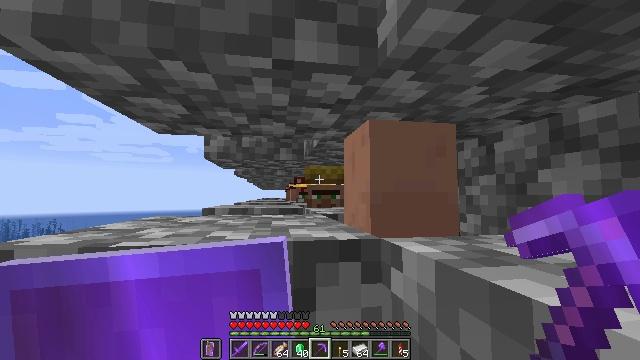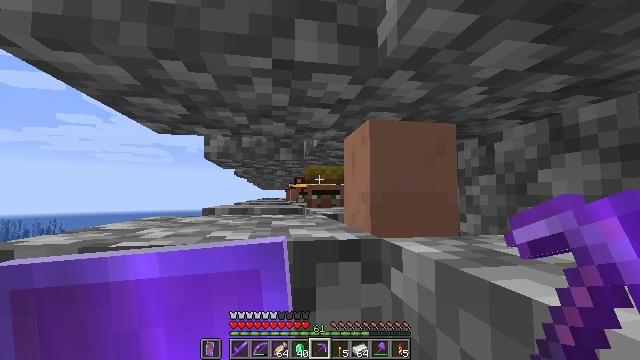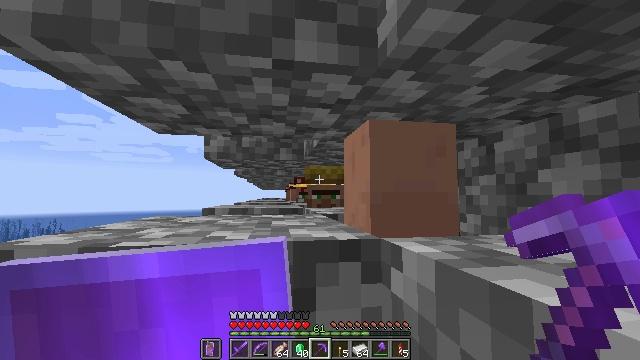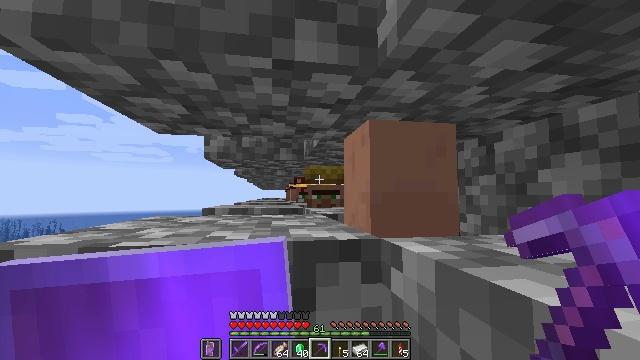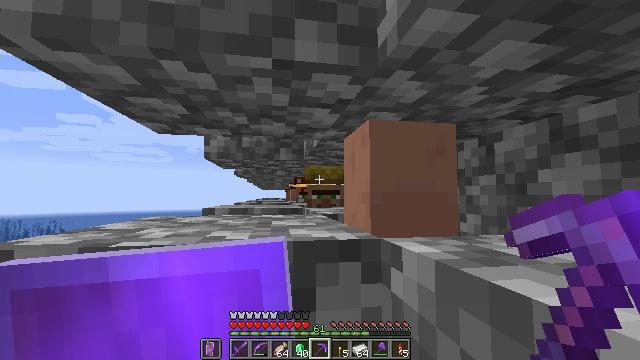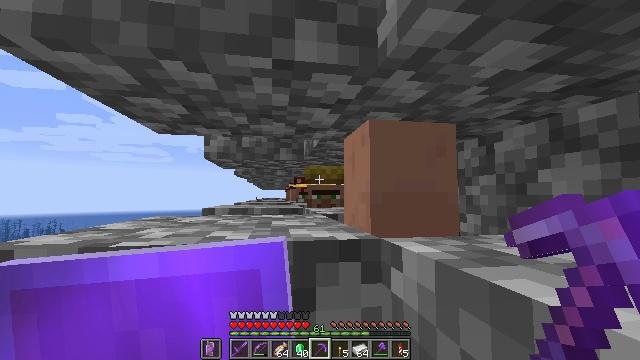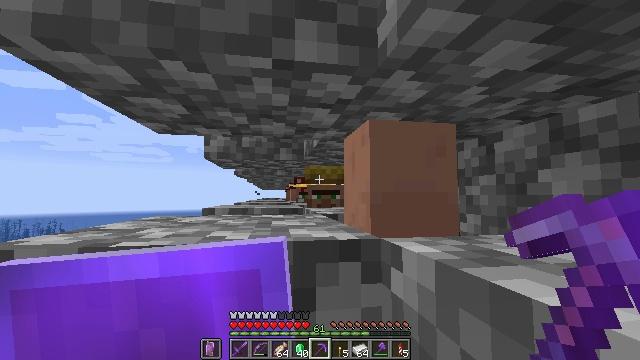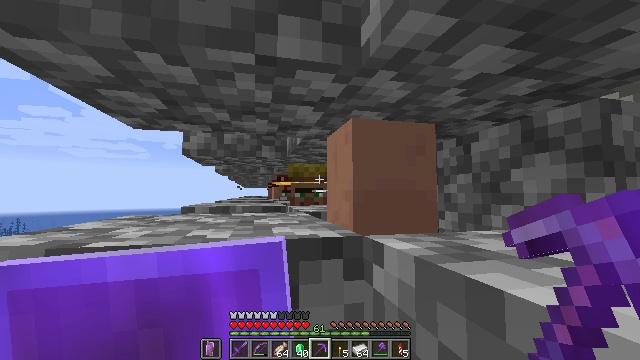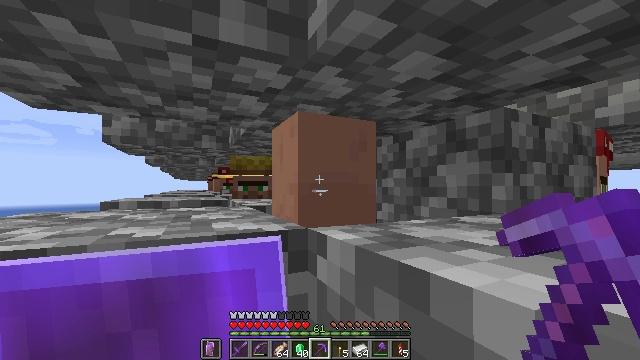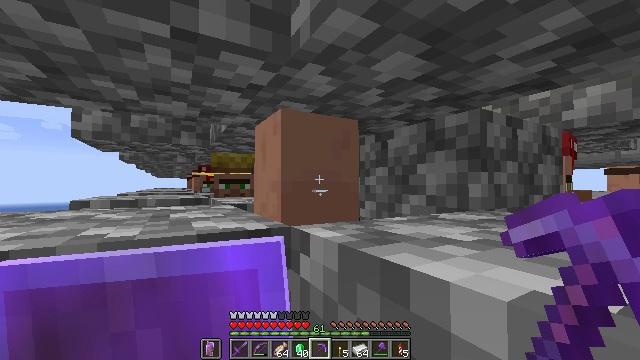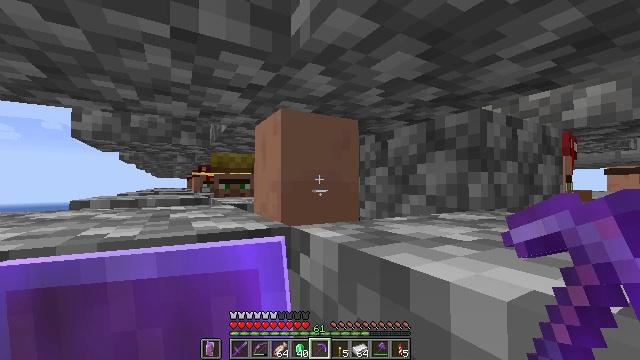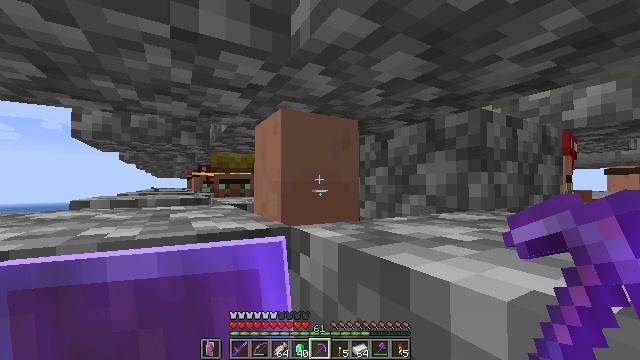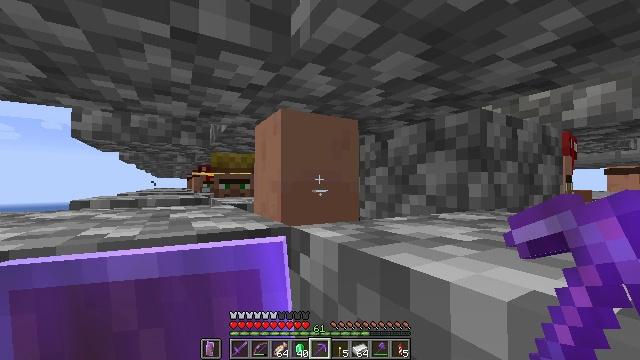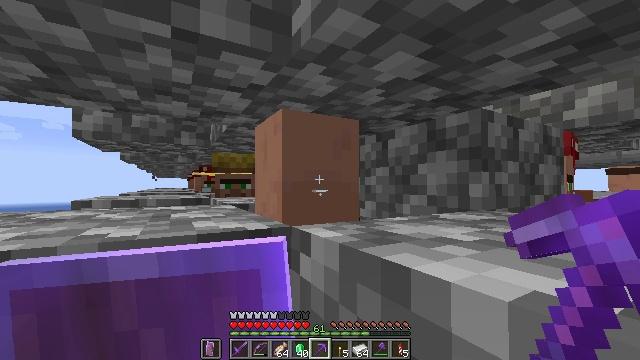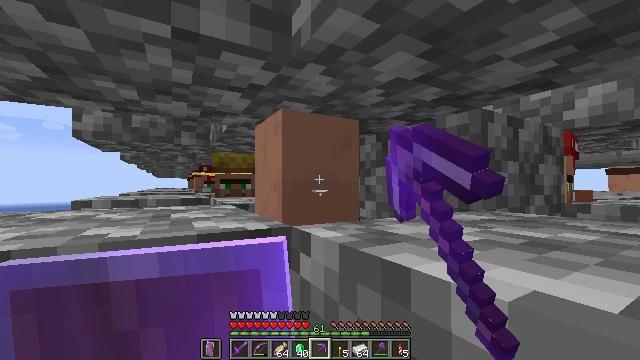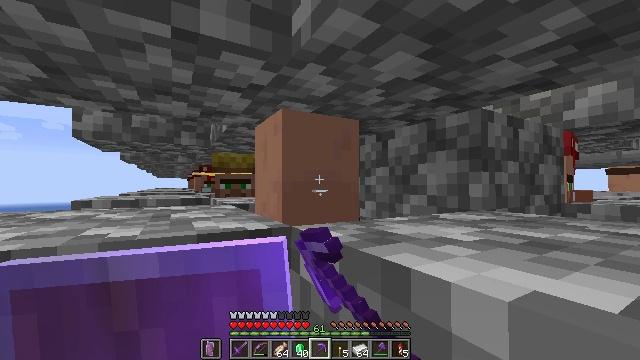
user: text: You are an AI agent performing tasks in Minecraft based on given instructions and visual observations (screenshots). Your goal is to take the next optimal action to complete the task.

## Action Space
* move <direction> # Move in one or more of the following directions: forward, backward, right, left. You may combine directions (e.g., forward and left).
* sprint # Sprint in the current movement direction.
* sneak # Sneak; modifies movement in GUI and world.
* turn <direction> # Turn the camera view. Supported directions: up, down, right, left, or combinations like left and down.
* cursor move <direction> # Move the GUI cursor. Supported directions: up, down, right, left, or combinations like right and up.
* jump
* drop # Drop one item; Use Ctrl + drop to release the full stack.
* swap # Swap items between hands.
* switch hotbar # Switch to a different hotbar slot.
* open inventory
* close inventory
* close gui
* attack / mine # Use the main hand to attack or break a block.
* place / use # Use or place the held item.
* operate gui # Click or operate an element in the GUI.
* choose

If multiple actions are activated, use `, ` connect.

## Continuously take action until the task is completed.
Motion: motion action
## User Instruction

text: Craft a chainmail helmet.
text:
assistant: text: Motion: no_op
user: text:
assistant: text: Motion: no_op
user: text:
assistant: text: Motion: no_op
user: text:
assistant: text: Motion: no_op
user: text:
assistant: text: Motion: no_op
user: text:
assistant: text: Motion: no_op
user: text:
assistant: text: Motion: turn right
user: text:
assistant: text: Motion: turn right and down
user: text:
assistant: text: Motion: turn right
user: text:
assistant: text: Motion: no_op
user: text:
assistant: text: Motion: no_op
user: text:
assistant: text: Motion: no_op
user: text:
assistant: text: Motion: use / place
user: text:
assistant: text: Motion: use / place
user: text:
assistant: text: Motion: use / place
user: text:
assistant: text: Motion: use / place
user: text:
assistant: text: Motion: no_op
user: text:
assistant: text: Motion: no_op
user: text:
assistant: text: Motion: no_op
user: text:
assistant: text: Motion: no_op
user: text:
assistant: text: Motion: no_op
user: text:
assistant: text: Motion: no_op
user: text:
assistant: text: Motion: no_op
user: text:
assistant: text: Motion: no_op
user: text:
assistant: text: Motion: no_op
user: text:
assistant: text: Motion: no_op
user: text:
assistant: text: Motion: no_op
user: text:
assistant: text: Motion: no_op
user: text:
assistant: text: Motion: no_op
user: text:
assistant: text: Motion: no_op